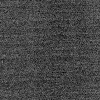
Atmospheric dust classification: dusty